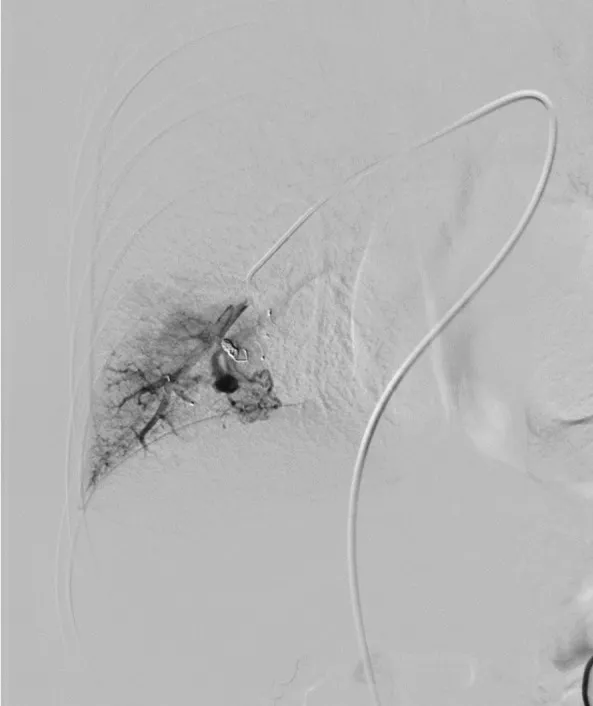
The PAVM in lower lobe was embolized with detachable coil and with MVP-5Q.
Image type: radiology (x_ray)